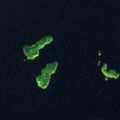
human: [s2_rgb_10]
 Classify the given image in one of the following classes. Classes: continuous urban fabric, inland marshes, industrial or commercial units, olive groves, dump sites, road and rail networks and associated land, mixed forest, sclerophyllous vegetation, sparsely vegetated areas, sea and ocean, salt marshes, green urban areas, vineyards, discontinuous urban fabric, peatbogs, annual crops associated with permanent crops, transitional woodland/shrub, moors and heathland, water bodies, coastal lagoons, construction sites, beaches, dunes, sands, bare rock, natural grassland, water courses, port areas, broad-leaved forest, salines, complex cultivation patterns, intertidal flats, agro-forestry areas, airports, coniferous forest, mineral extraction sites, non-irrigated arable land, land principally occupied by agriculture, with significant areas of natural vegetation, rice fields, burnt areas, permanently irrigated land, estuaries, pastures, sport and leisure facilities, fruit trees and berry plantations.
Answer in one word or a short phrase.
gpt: water bodies